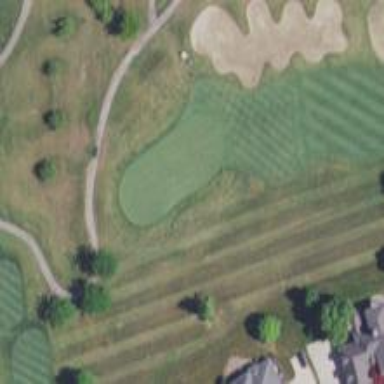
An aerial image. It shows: Golf hole.